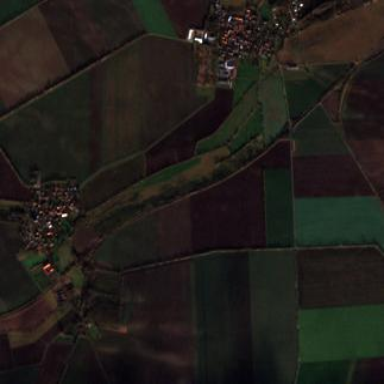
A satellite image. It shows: View of farmland.